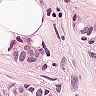
Metastatic tissue present: yes